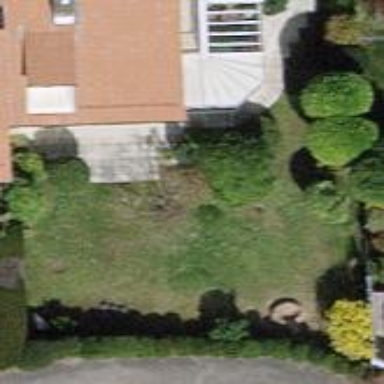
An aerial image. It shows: Garden surrounded by fence.